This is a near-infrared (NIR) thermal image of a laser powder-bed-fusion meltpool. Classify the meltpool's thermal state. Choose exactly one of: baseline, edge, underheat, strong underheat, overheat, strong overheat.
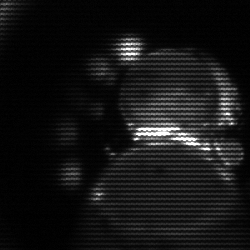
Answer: edge